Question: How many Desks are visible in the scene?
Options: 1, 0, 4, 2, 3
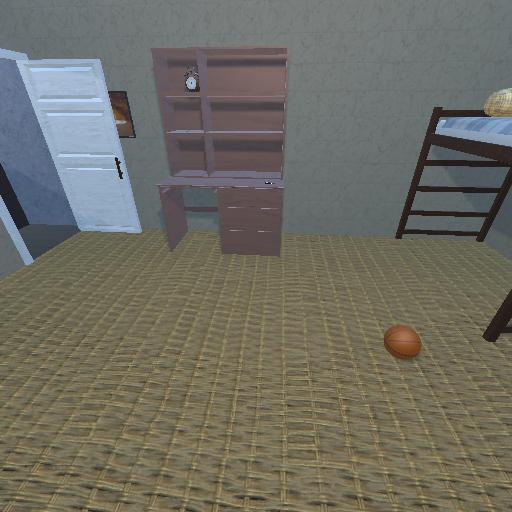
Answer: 1